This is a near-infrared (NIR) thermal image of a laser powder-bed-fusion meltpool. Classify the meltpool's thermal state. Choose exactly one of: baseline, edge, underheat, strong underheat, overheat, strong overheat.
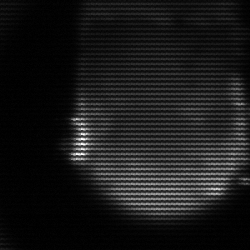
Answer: edge